This grayscale texture is a bearing vibration snapshot reshaped row-by-row into a square image. Determine the bearing's health state. Answer with exactly one of: normal, inner_race, outer_race, ball.
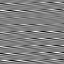
Answer: outer_race